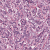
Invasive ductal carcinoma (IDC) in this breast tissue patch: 1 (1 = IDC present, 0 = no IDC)